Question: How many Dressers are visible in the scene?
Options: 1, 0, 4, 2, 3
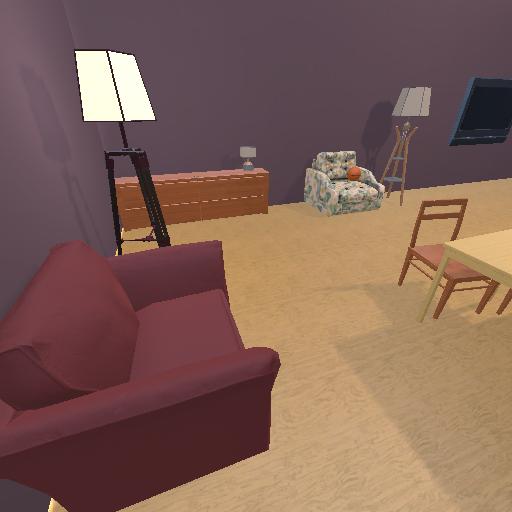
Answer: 1